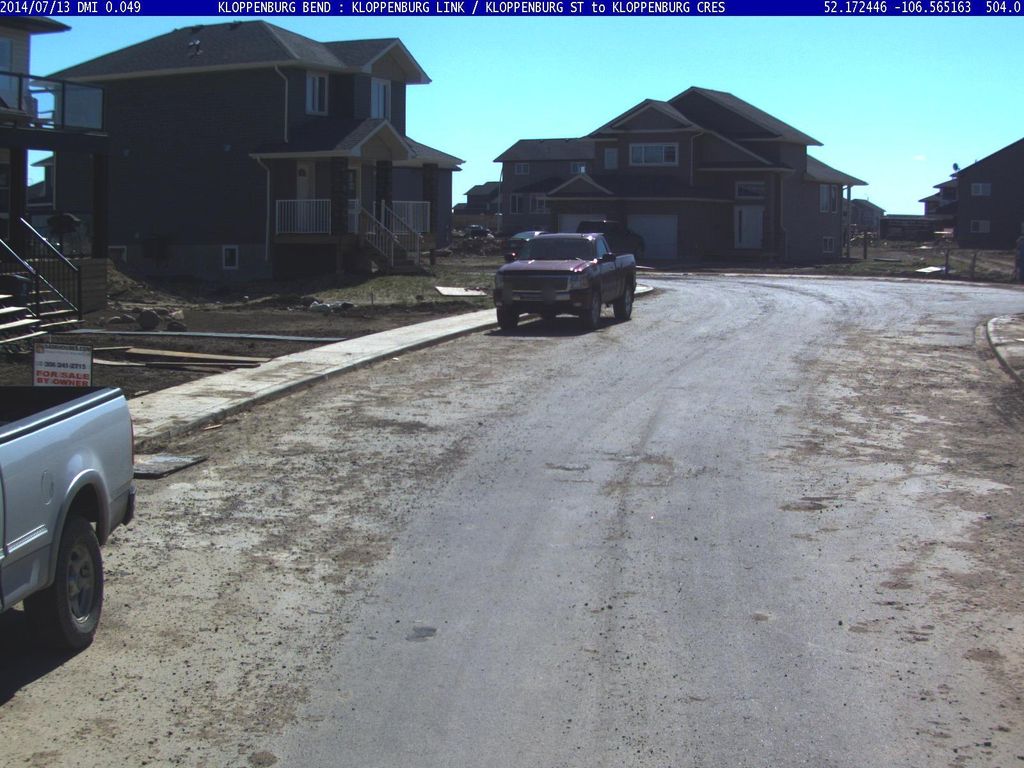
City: saskatoon